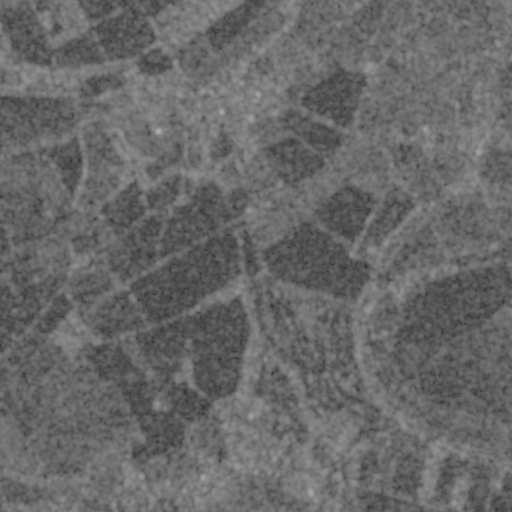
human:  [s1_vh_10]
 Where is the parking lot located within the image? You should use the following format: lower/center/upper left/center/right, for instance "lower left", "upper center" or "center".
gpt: The parking lot is located in the upper center of the image.
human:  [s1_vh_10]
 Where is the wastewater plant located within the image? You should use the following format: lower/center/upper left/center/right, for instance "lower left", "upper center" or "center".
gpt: The wastewater plant is located in the upper left of the image.
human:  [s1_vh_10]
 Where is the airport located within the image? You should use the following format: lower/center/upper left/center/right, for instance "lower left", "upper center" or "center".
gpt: There is no airport in the image.

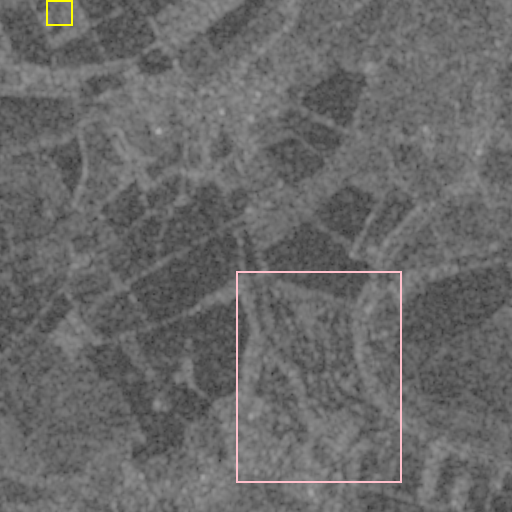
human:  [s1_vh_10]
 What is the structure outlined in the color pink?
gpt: The structure outlined in pink is a park.
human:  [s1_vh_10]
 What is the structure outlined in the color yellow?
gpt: The structure outlined in yellow is a wastewater plant.
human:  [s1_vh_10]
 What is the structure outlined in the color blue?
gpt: There is no blue outline.